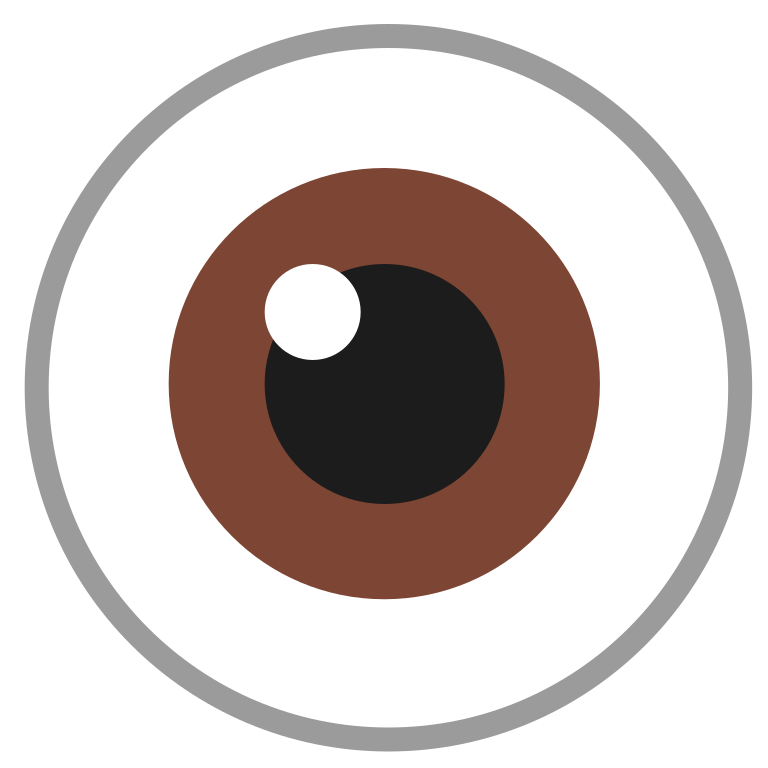
eye flat